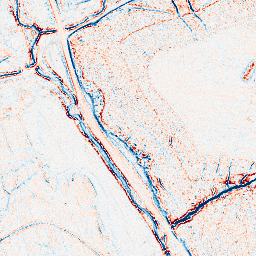
Category: edge_preserving
Decomposition family: anisotropic_diffusion
Decomposition parameters: iterations: 5
kappa: 50
gamma: 0.15
Upsampling method: quadratic
Upsampling parameters: scale: 4
Upsampling scale: 4